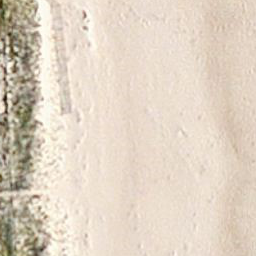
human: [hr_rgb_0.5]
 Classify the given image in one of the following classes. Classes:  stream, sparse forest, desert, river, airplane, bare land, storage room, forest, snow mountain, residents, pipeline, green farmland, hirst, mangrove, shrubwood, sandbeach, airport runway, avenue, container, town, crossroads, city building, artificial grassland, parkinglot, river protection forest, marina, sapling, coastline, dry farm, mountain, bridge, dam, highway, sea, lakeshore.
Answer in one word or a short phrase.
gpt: sandbeach